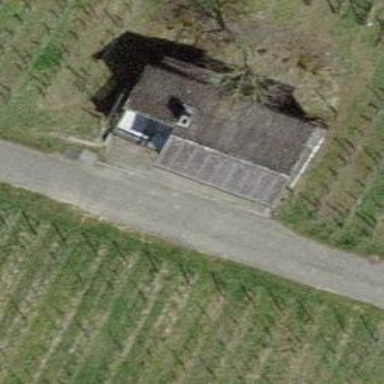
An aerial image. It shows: Farm auxiliary building.